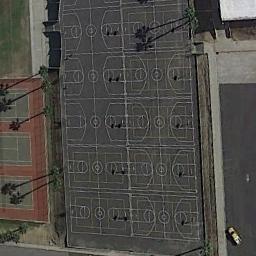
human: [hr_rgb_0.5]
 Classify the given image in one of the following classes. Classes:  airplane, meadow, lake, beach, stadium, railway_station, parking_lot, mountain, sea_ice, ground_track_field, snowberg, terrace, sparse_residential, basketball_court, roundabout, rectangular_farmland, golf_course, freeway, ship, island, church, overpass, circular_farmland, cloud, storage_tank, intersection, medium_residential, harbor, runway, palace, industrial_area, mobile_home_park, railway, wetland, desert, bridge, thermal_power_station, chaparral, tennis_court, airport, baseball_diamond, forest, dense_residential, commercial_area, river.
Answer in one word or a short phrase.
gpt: basketball_court